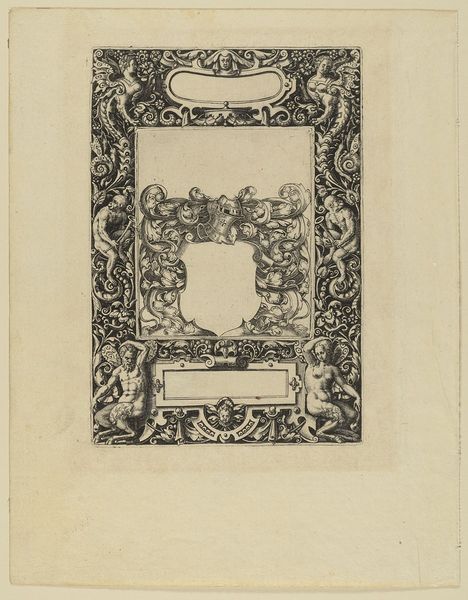
Titel: Umrahmung mit Wappen
Künstler: Theodor de Bry
Standort: Hamburg
Institution: Museum für Kunst und Gewerbe Hamburg
Schlagwörter: kopf, mann, frau, geschwungen, schwarz, symbol, muster, ornament, gesicht, rahmen, spiegel, affe, engel, ranken, papier, flächen, grafik, graphik, linien, kartusche, symmetrie, dekor, ornamente, verzierung, fotografie, photographie, schild, panzer, druck, druckgraphik, druckgrafik, stich, helm, ritter, gestalten, wappen, fabelwesen, schnecke, putten, kupferstich, ungeheuer, amoretten, monster, groteske, affen, faune, buchillustration, vignette, fabeltier, fabeltiere, wappenschild, satyrn, zierrahmen, rollwerk, gerippt, zwitterwesen, monstrum, frau mann, familienwappen, reproduktionen, silene, druckerzeugnisse, gastropoda, tierornamente, rüstung, ornamentstich, vorlageblätter, schweifgroteske, kupfersticg, masquerons